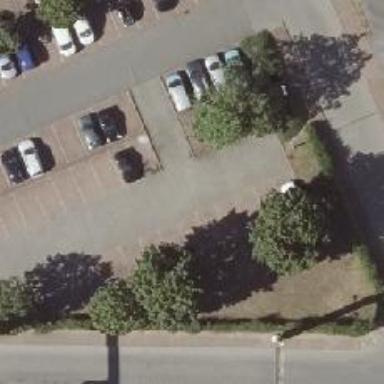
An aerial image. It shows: Parking aisle designated as service road.